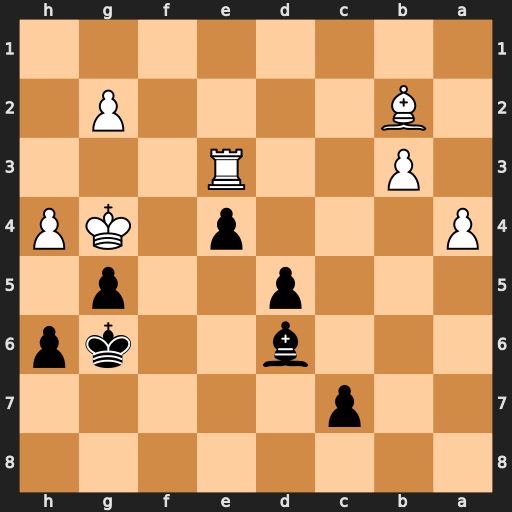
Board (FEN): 8/2p5/3b2kp/3p2p1/P3p1KP/1P2R3/1B4P1/8
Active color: b
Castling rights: -
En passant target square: -
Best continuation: h5+ Kh3 g4#